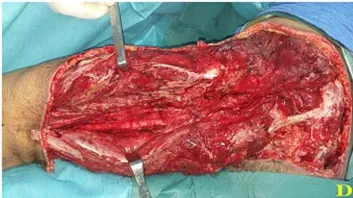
After multiple debridement.
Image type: medical_photograph (other_medical_photograph)